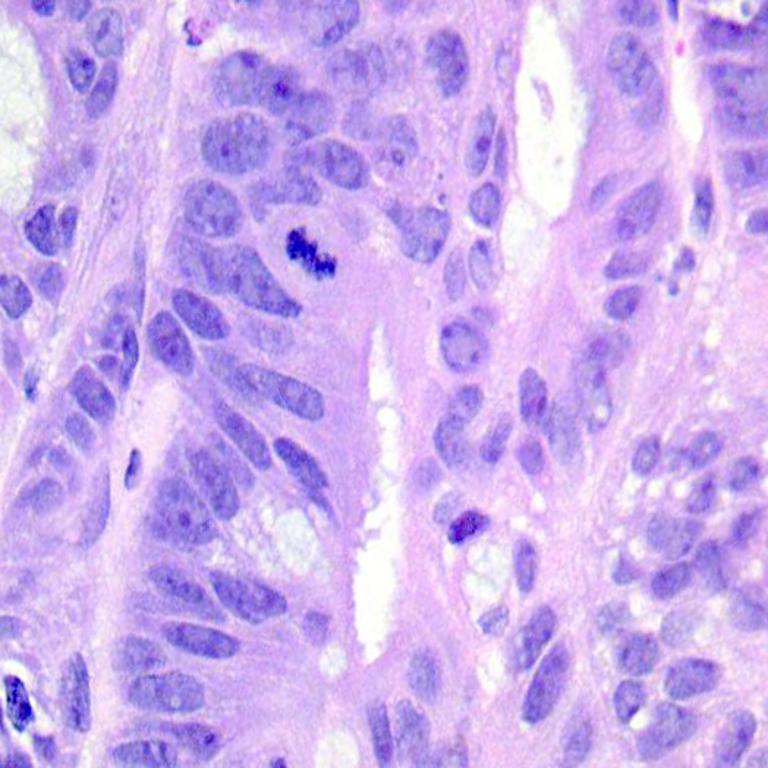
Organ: colon
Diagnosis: adenocarcinomas